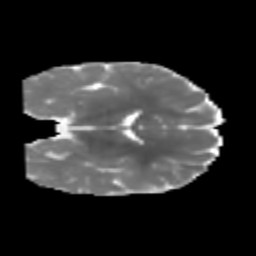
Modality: MD
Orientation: coronal
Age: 7
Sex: male
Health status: healthy